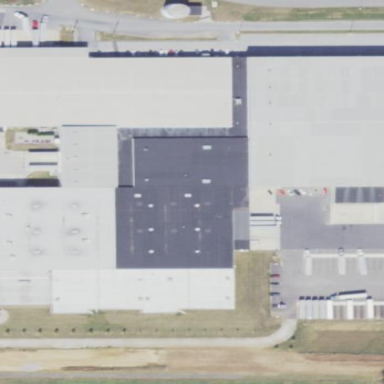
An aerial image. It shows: Warehouse.